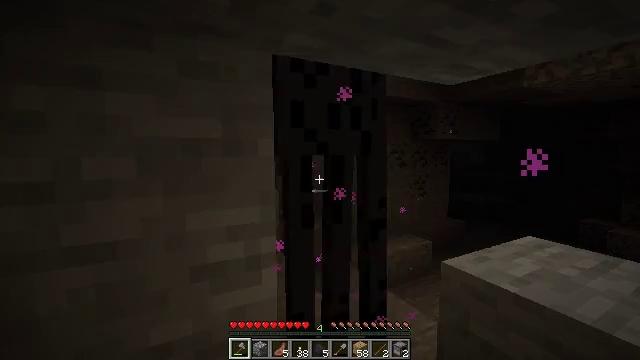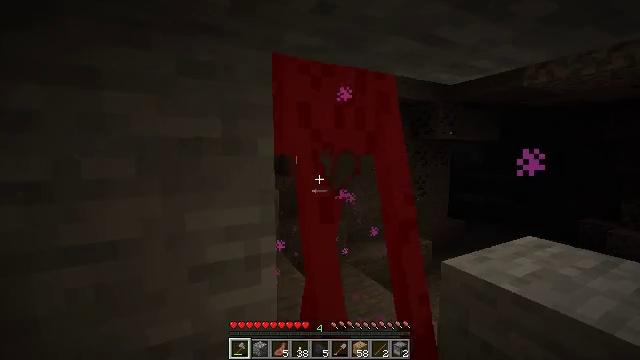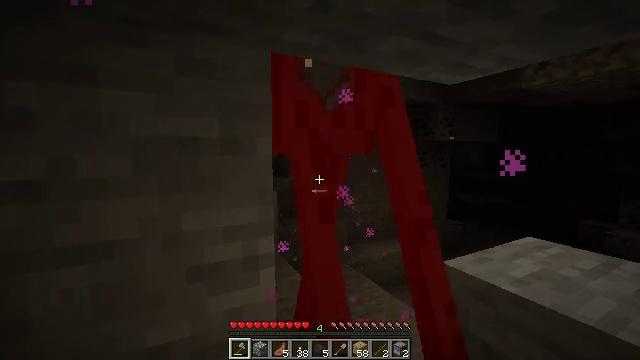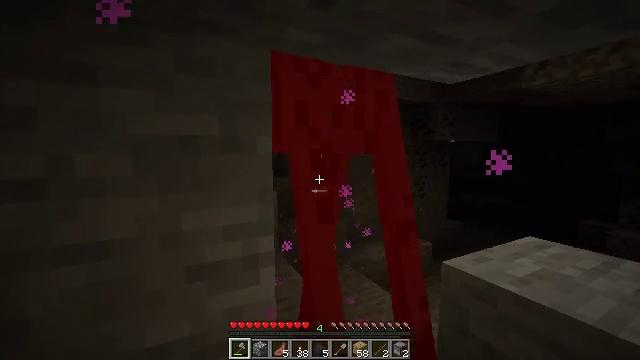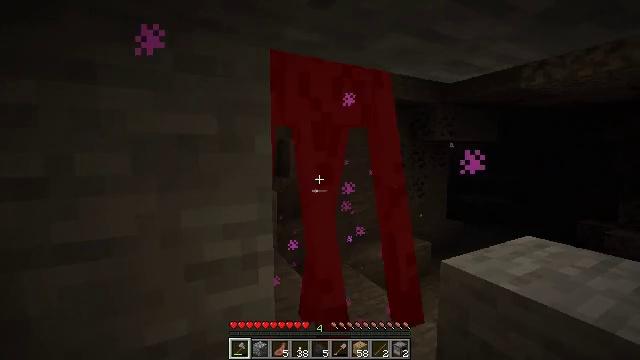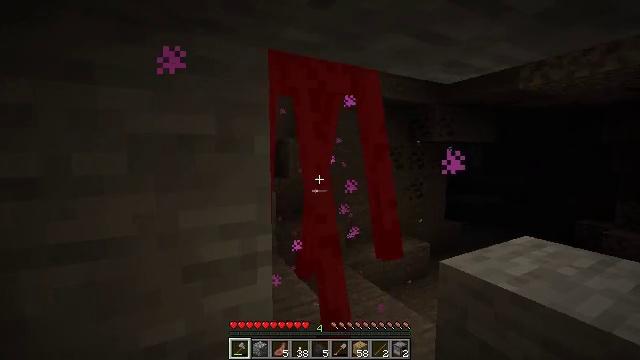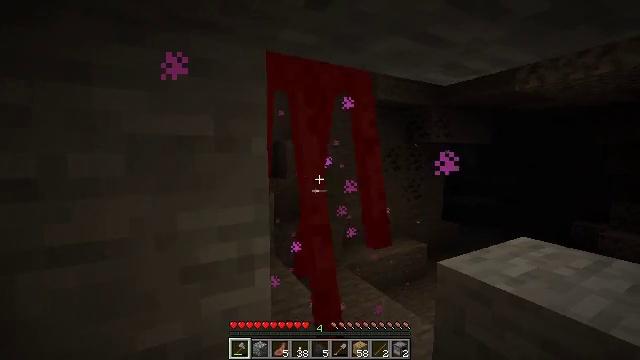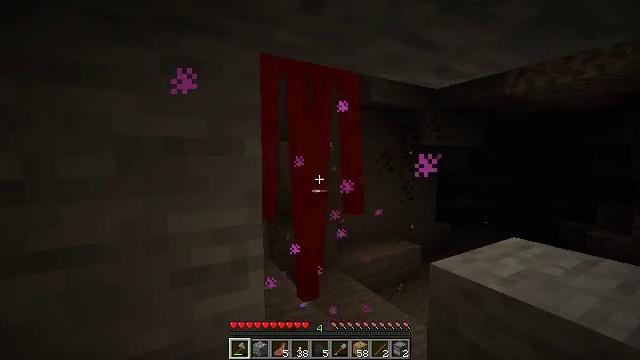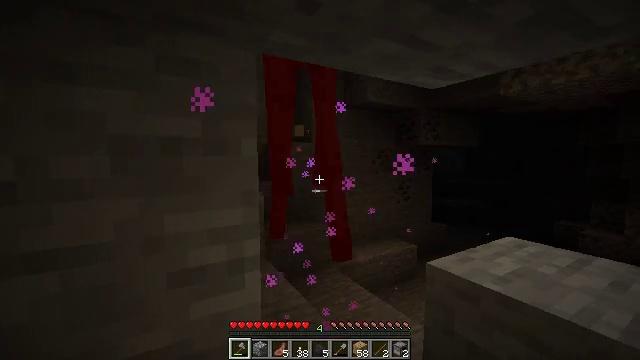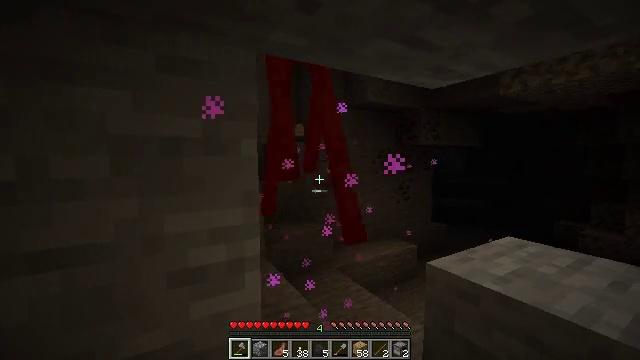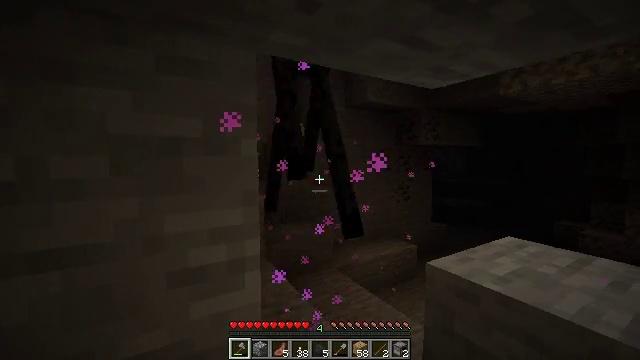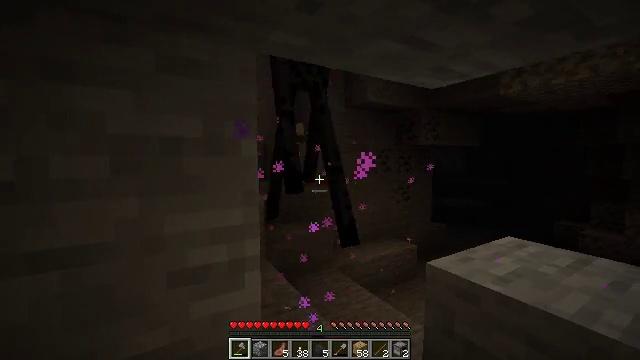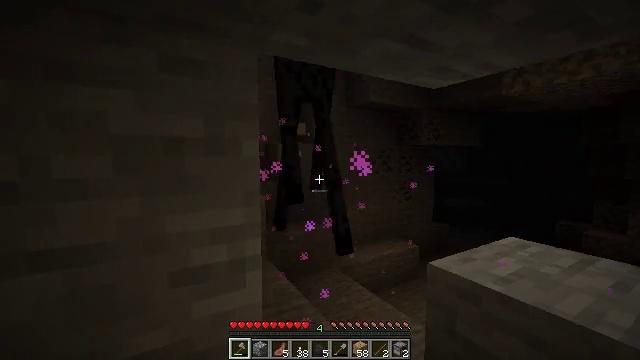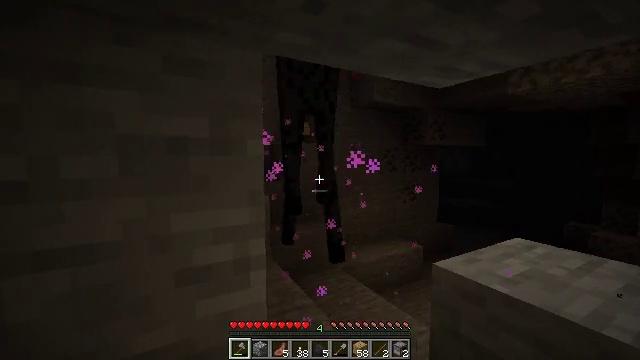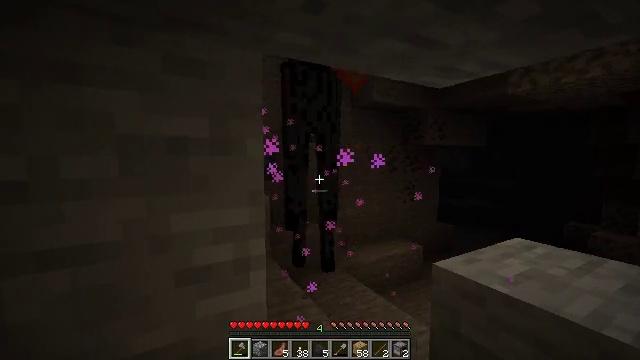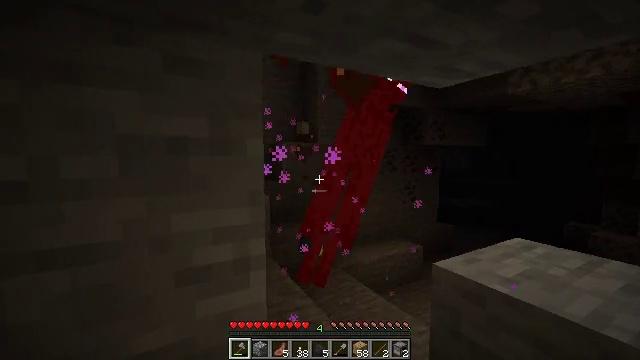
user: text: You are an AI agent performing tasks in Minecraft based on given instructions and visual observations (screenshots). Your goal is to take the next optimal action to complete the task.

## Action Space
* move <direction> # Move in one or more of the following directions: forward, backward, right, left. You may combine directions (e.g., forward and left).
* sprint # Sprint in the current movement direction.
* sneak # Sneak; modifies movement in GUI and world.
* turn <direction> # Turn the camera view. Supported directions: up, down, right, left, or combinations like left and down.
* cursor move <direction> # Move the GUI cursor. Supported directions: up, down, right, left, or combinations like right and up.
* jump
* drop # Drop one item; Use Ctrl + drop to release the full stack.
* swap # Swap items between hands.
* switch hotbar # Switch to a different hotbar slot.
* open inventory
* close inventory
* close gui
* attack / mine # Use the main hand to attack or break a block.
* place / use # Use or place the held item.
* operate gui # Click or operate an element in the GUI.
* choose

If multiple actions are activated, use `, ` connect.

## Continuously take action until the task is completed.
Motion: motion action
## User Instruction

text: Kill mobs.
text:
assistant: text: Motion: no_op
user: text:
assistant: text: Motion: no_op
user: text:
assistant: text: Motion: no_op
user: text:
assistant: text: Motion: no_op
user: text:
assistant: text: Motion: no_op
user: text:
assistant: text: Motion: no_op
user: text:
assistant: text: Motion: turn right
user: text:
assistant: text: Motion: no_op
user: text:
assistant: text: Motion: no_op
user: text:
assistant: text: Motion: attack / mine
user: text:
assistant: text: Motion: attack / mine
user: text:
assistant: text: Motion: no_op
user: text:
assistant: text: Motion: no_op
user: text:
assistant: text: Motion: no_op
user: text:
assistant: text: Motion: no_op
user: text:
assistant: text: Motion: no_op